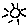
Label: sun